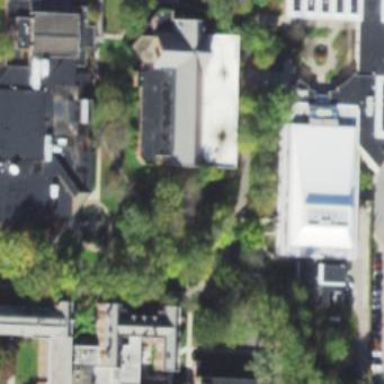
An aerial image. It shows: College building housing library.